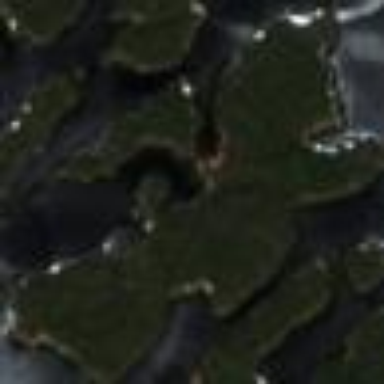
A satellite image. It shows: Islet.